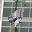
Label: 9